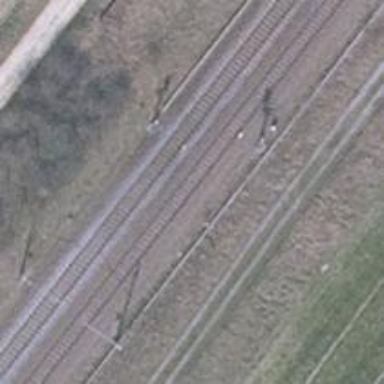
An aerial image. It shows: Railway signal.